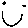
Label: smiley face